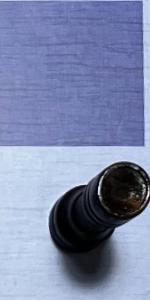
Label: Rook_Black